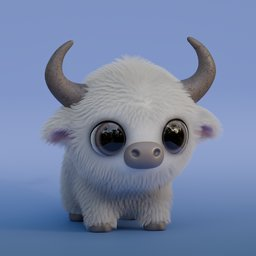
Label: animals